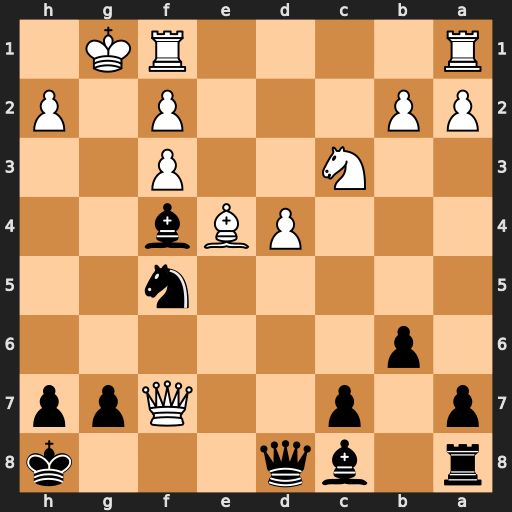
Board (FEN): r1bq3k/p1p2Qpp/1p6/5n2/3PBb2/2N2P2/PP3P1P/R4RK1
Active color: b
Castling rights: -
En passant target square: -
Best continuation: Qg5+ Kh1 Be6 Qxf5 Bxf5